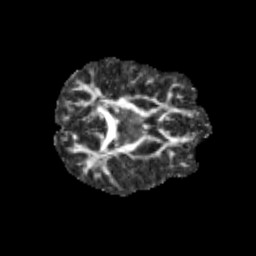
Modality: FA
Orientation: axial
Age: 10
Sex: female
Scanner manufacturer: siemens
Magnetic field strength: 3 T
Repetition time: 3.8 s
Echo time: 0.07 s